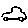
Label: car